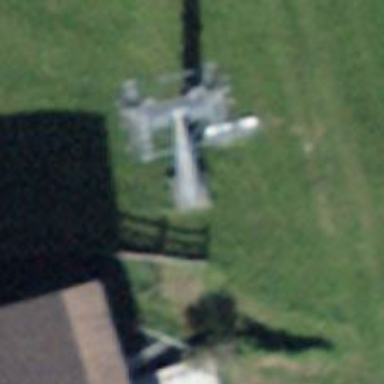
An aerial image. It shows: Pylon used for aerialway.